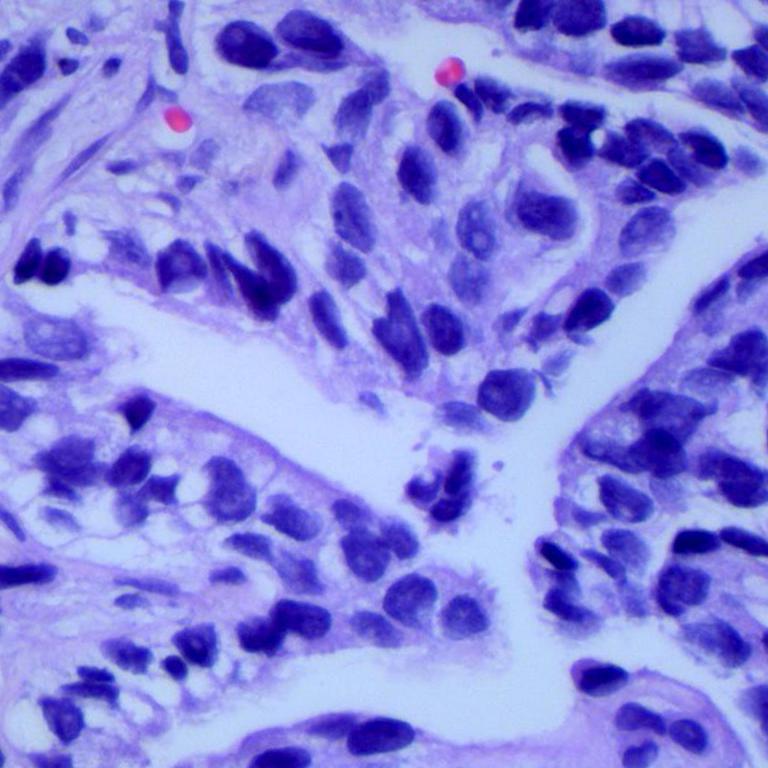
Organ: lung
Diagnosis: adenocarcinomas